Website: lowes
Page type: delivery-shipping
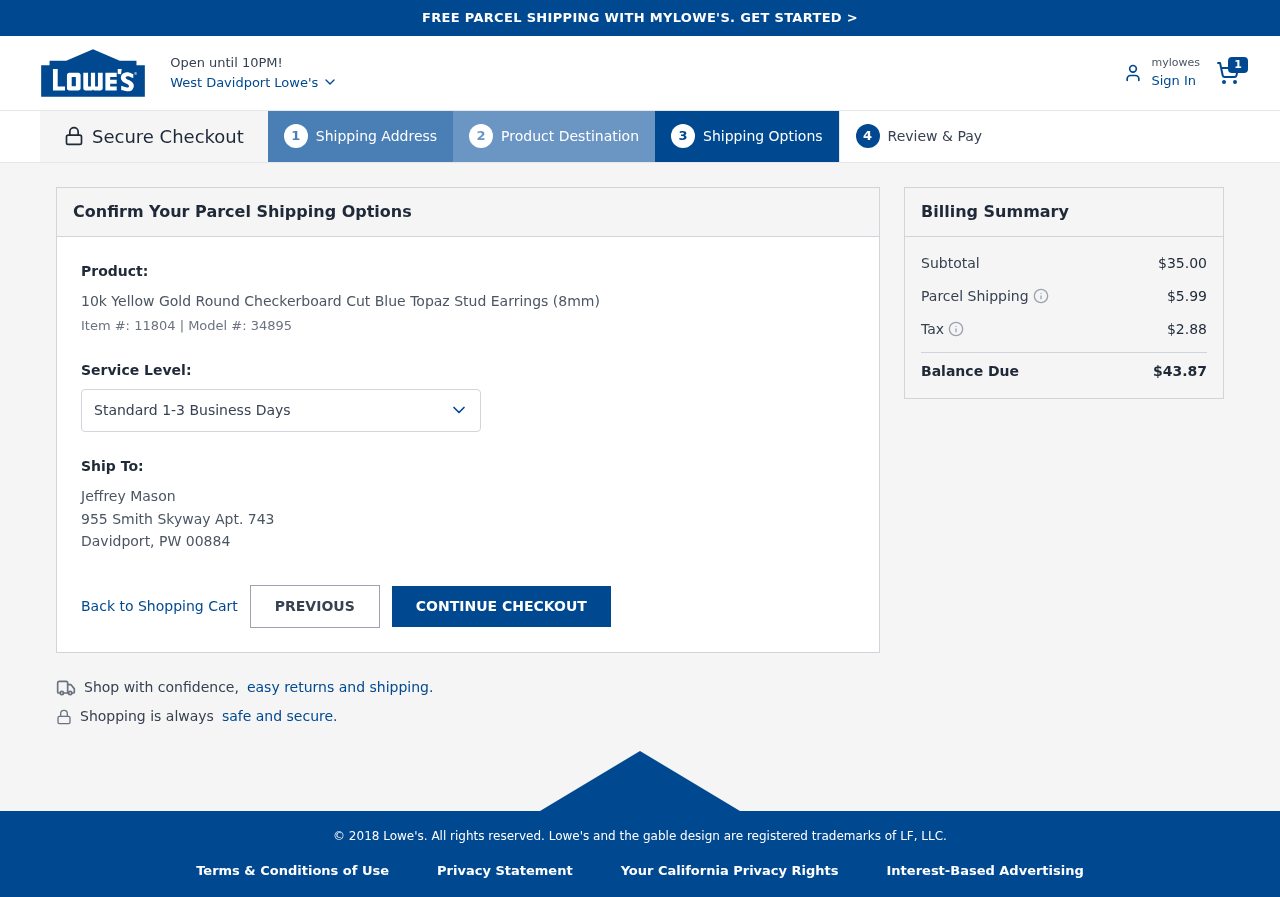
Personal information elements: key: PII_CITY
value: Davidport
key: PII_CITY_STATE_ZIP
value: Davidport, PW 00884
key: PII_FULLNAME
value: Jeffrey Mason
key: PII_STREET
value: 955 Smith Skyway Apt. 743
Product elements: key: PRODUCT1_NAME
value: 10k Yellow Gold Round Checkerboard Cut Blue Topaz Stud Earrings (8mm)
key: PRODUCT1_ITEM_NUMBER
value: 11804
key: PRODUCT1_MODEL_NUMBER
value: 34895
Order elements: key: ORDER_NUM_ITEMS
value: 1
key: ORDER_SUBTOTAL
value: $35.00
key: ORDER_SHIPPING_COST
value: $5.99
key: ORDER_TAX
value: $2.88
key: ORDER_TOTAL
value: $43.87